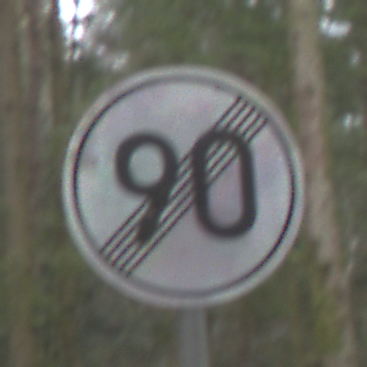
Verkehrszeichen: EndeGeschwindigkeit90
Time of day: Midday
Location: Outdoor (Nature)
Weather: Overcast
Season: NotSpecified
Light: Natural